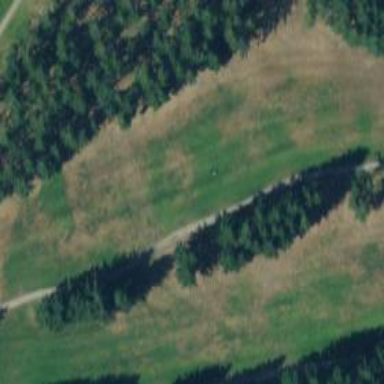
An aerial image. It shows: Grassy area designated as golf fairway.